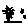
Label: sun